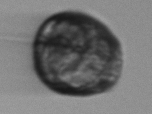
Label: Margalefidinium